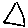
Label: triangle